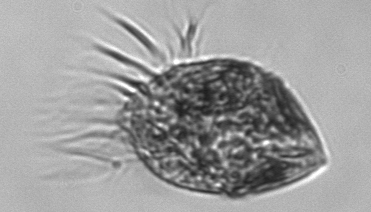
Label: Strombidium_morphotype1